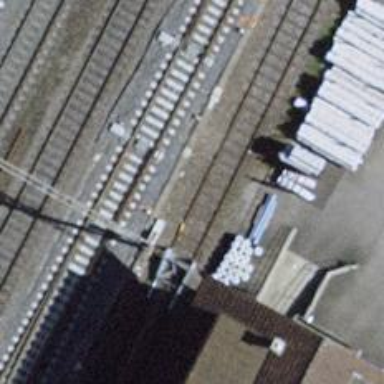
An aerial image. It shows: Railway switch.